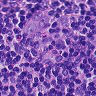
Metastatic tissue present: yes